Aerial crown-view tile of a tropical tree (Barro Colorado Island, Panama), acquired 20250512:
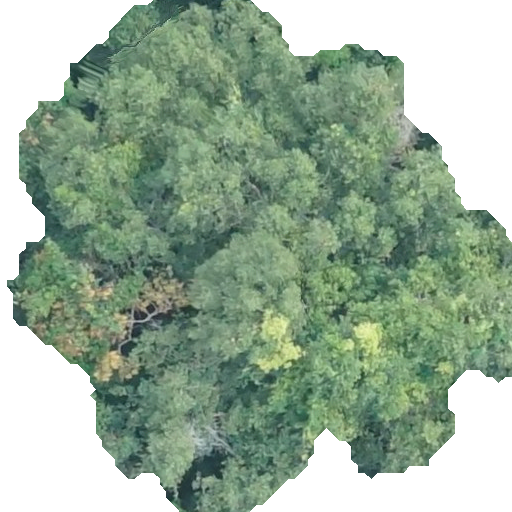
Species: Calophyllum longifolium
GBIF accepted scientific name: Calophyllum longifolium
Crown area: 271.394 m²